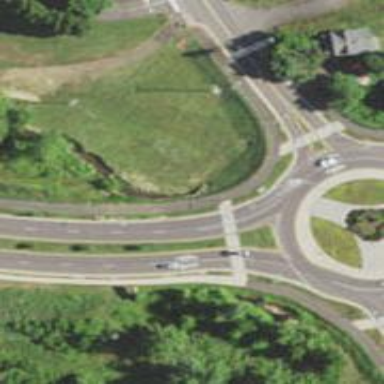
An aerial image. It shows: Marked crossing on cycleway.